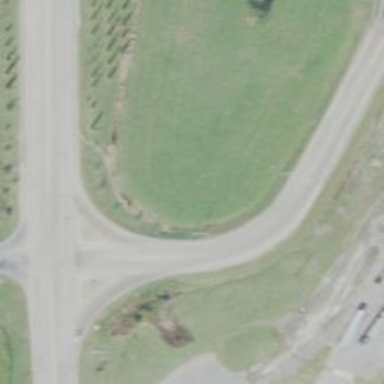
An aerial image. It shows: Secondary link road.